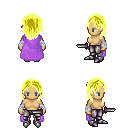
a pixel art fantasy rpg character, female body template, human, tanned skin, lavender cape, metal pants, gold long hairstyle, white cloth bandages, metal boots, dagger, four views (front, back, left, right), 2x2 character sprite sheet, small pixel art, hard edges, no anti-aliasing